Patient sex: F
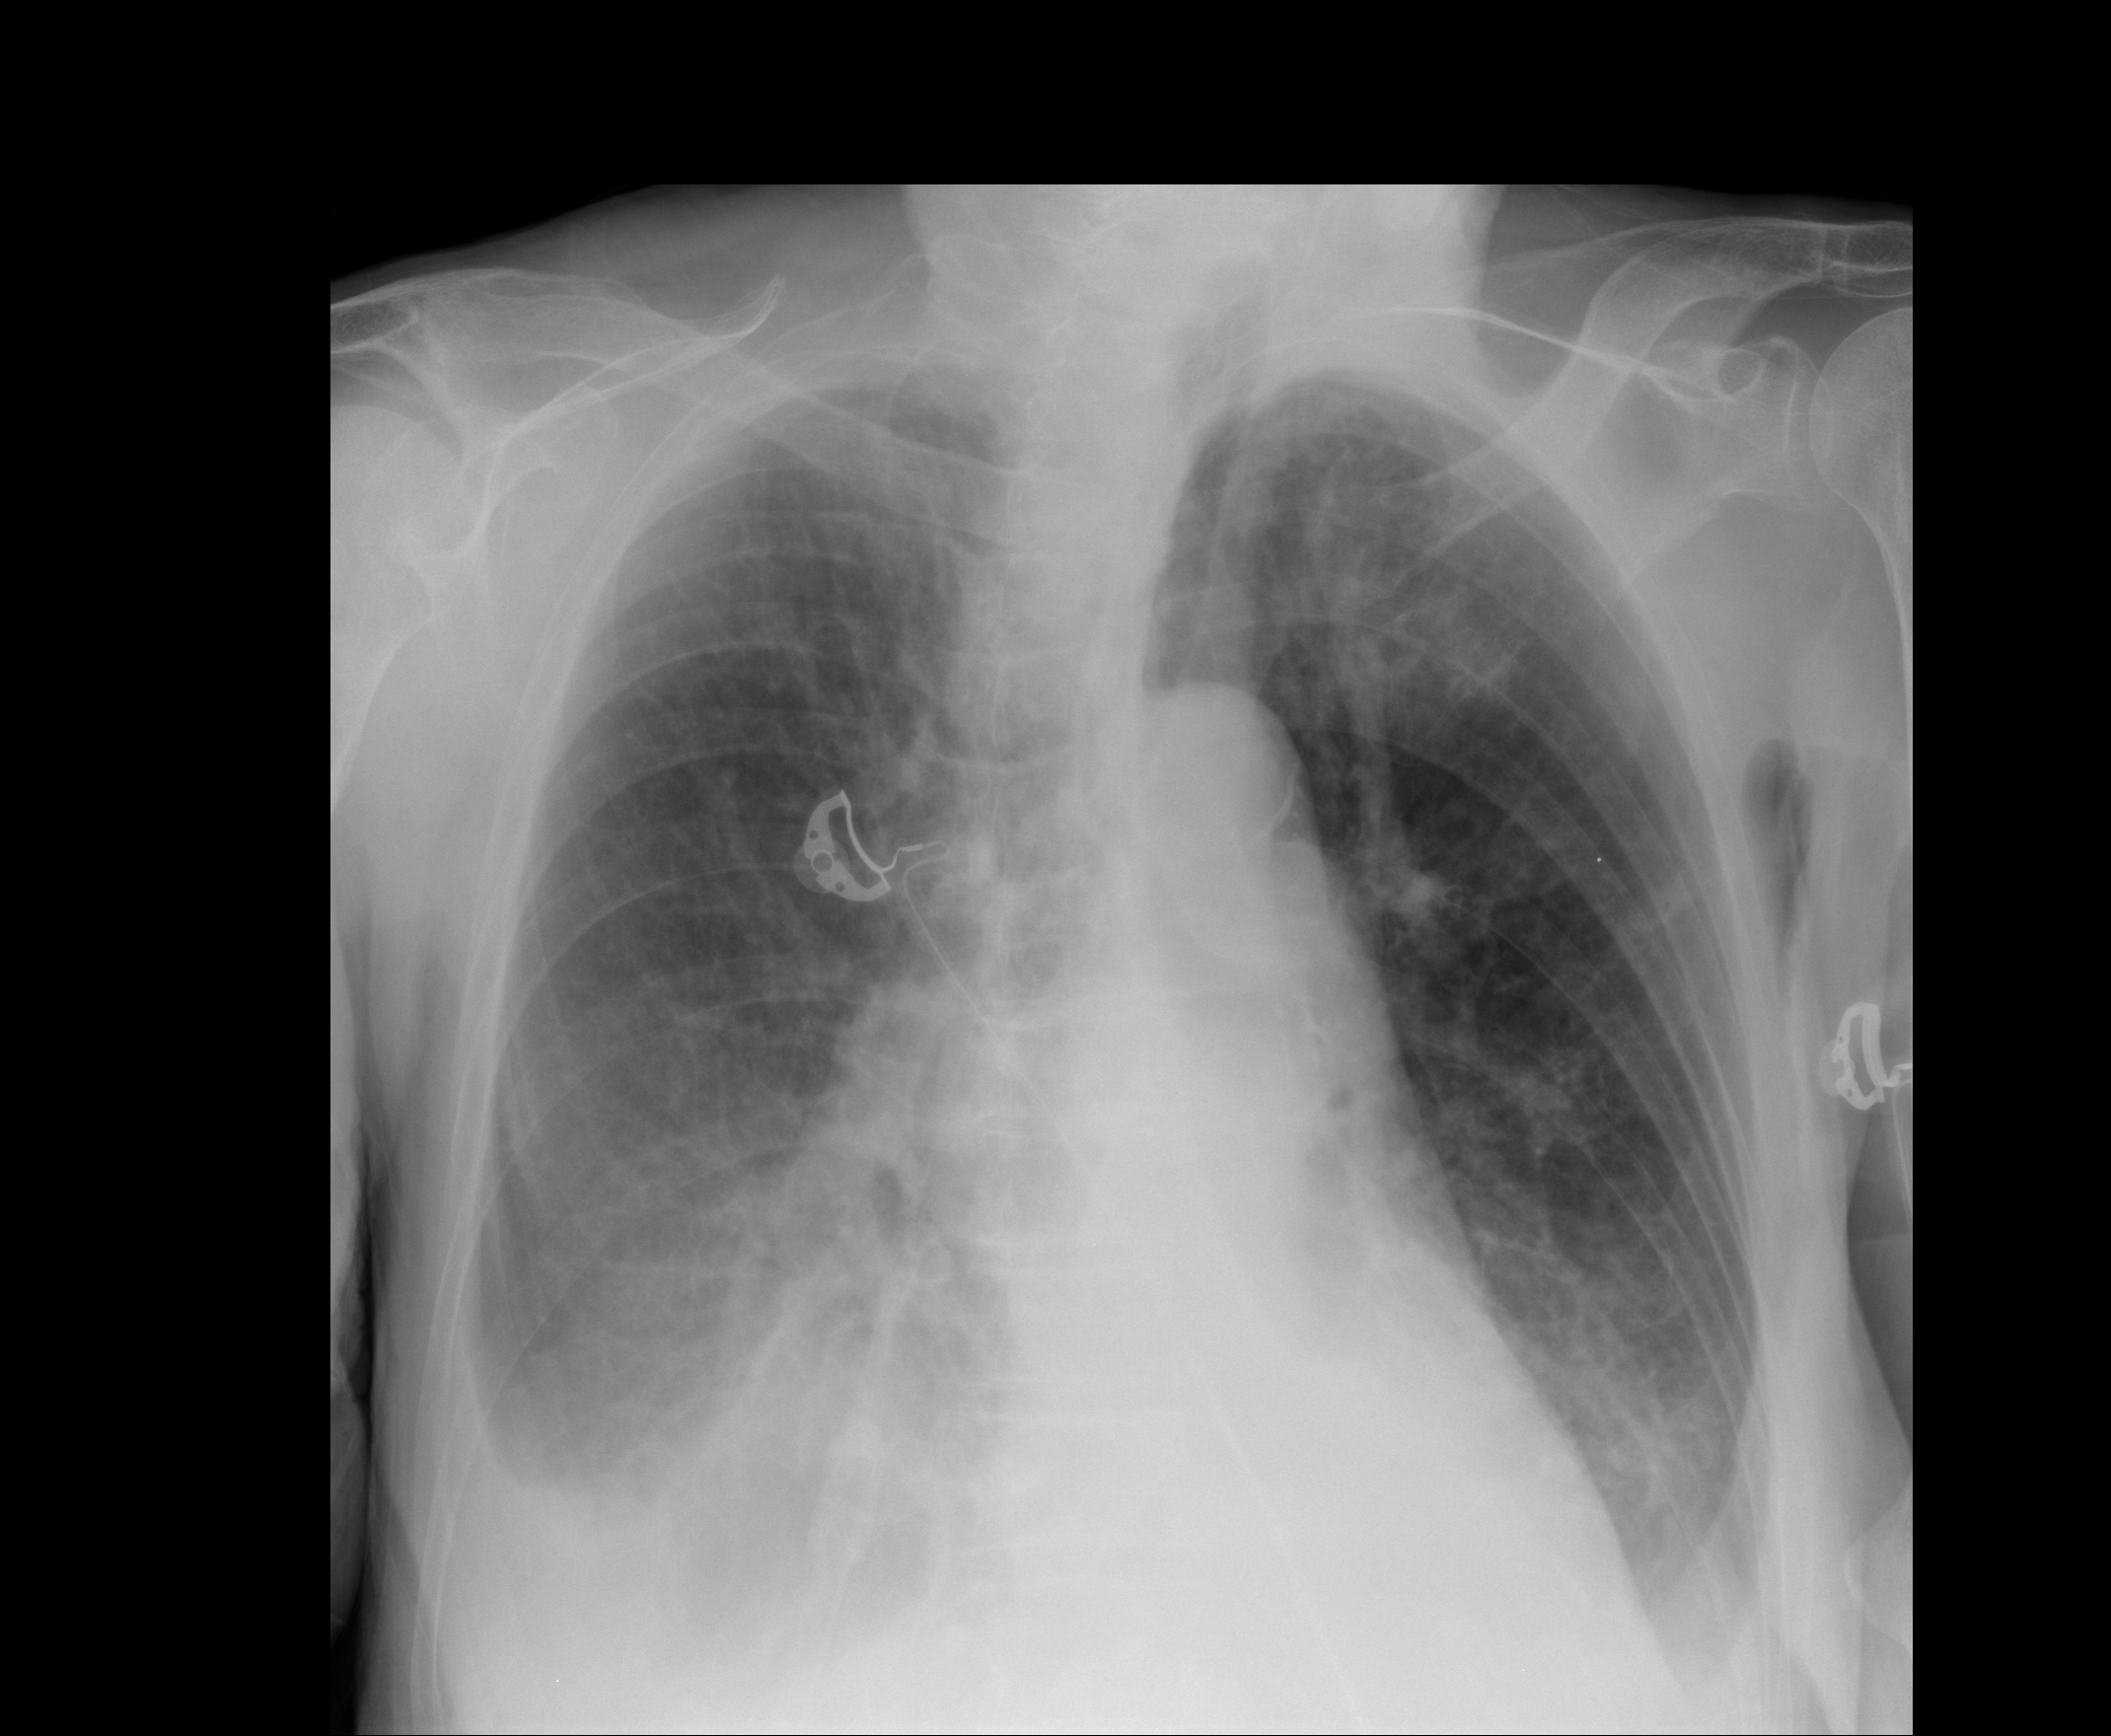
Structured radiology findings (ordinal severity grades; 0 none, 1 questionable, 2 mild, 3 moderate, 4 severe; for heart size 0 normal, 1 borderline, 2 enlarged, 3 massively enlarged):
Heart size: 0
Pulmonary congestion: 1
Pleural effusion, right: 2
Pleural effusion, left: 1
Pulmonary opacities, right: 0
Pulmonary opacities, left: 0
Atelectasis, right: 2
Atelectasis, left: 2